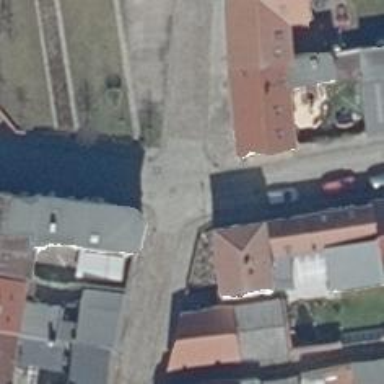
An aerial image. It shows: Residential road with sidewalks on both sides and opposite cycleway.